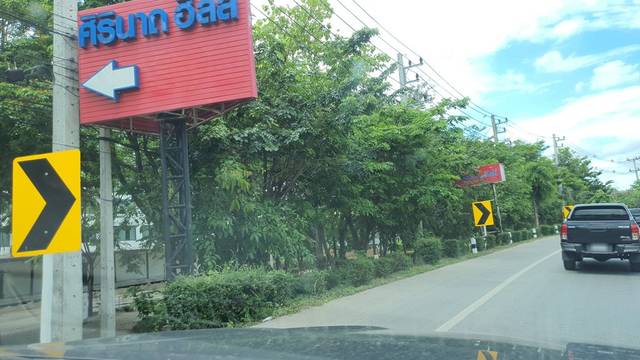
Region: Thailand
Coordinates: 18.769, 98.95